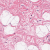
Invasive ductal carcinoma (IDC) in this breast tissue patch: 0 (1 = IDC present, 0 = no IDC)